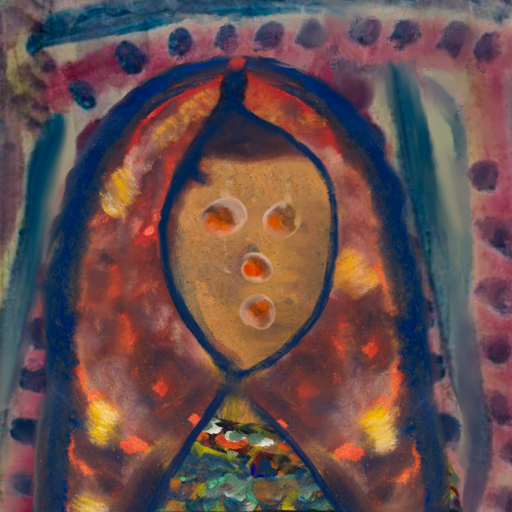
Background: HillGirl, Head And Neck Front: In_The_Sun, Face Front: Rupkatha, Bust: An_Impression, Hair Front: Blank, Head Accessory: Mother_And_Son_Mother_Scarf, Second Necklace: Blank, Necklace: Blank, Baby: Blank